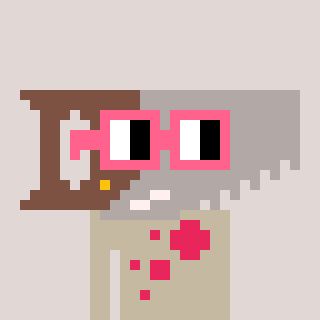
a pixel art character with square pink glasses, a saw-shaped head and a bege-colored body on a warm background